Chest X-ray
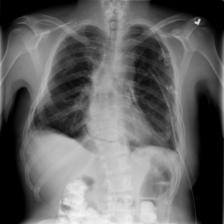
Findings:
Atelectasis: negative
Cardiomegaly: negative
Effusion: negative
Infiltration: negative
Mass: negative
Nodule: negative
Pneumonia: negative
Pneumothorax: negative
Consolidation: negative
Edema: negative
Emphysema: negative
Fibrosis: negative
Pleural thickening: negative
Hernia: negative